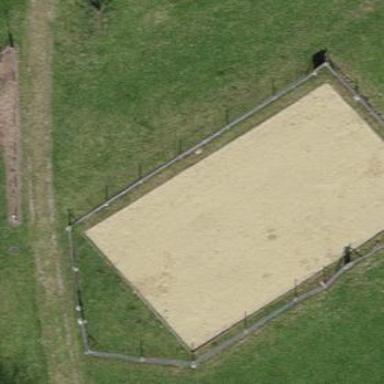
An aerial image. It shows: Equestrian sport pitch with sandy surface.